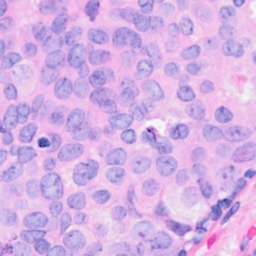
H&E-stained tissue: Breast